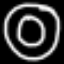
Label: donut